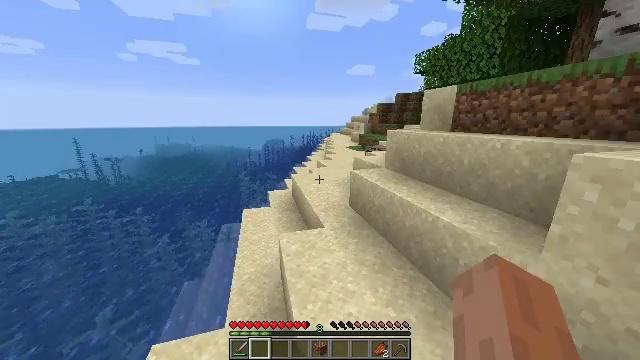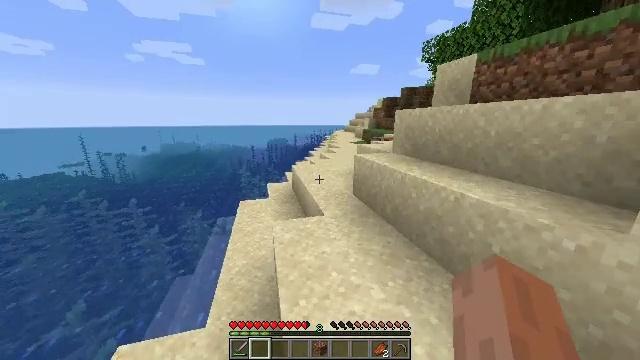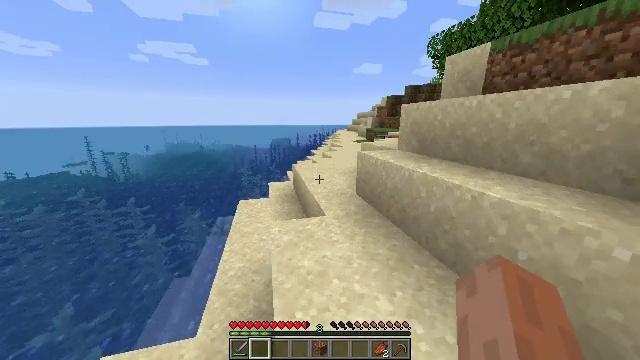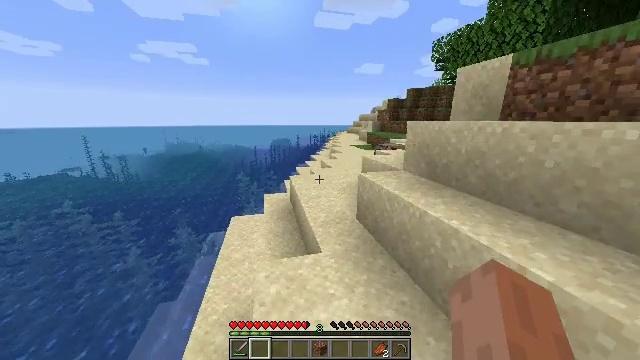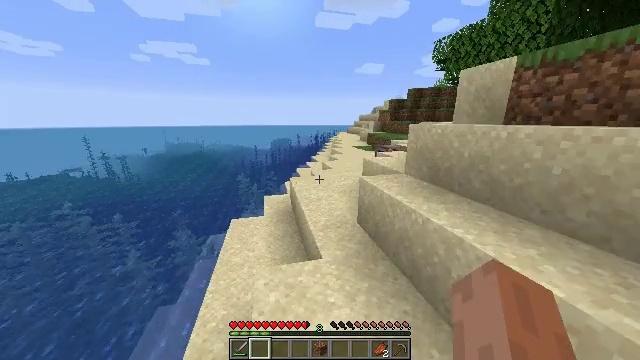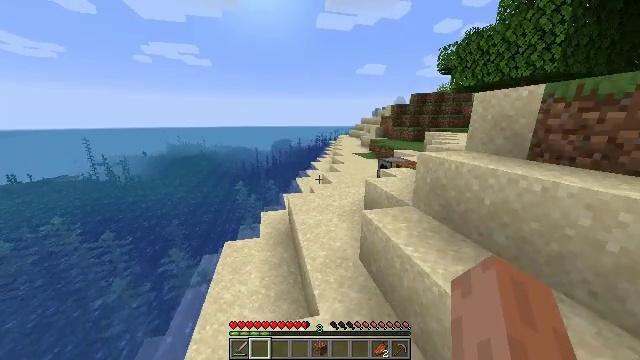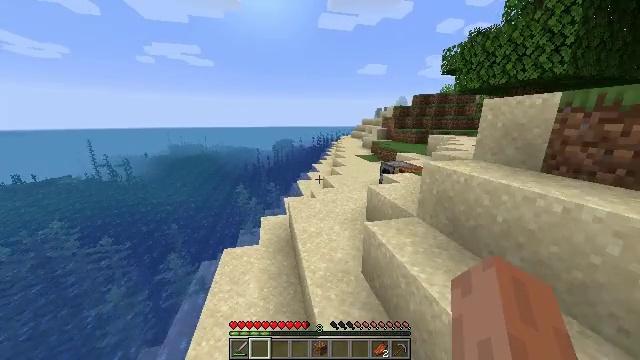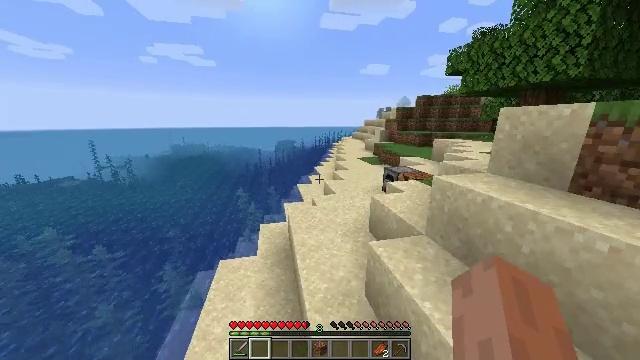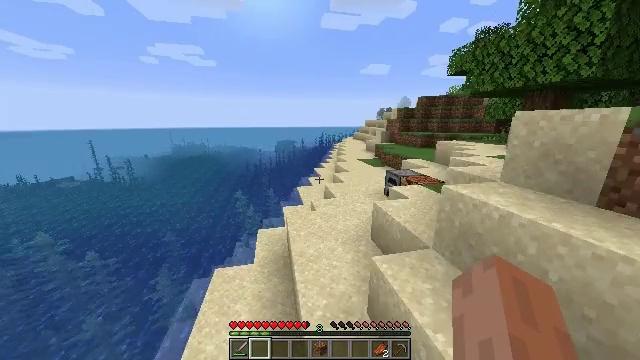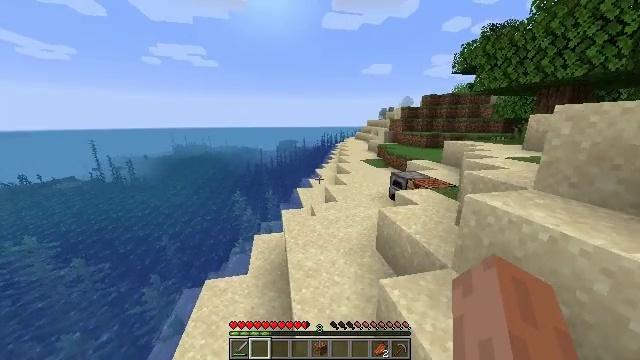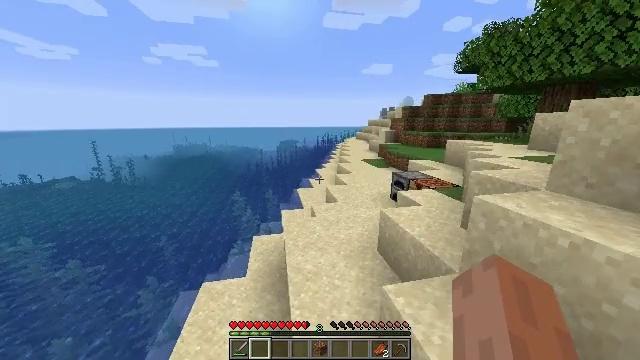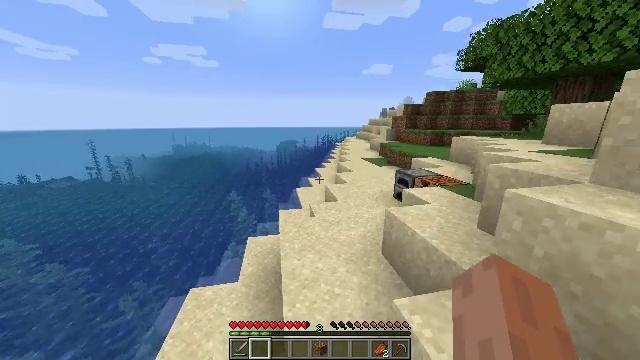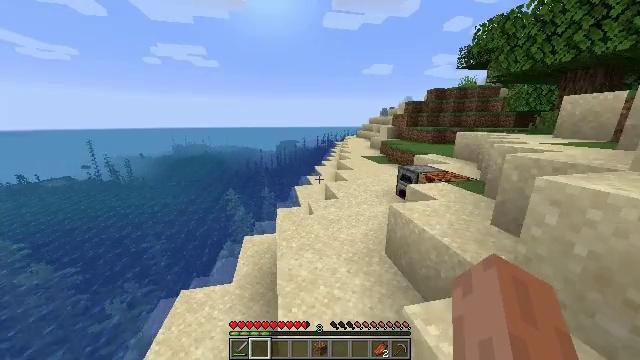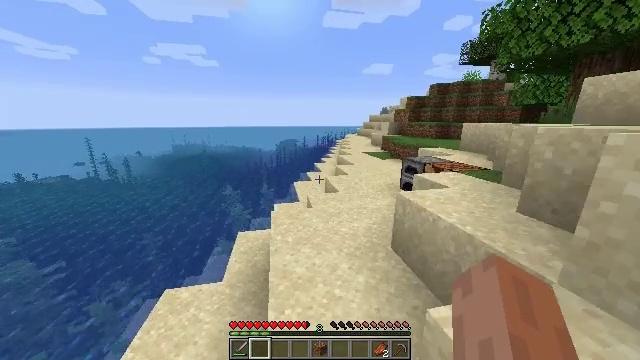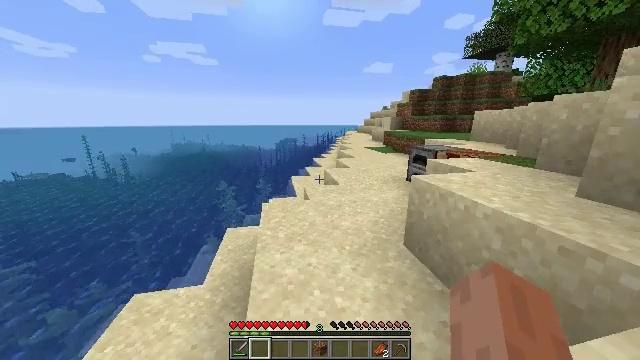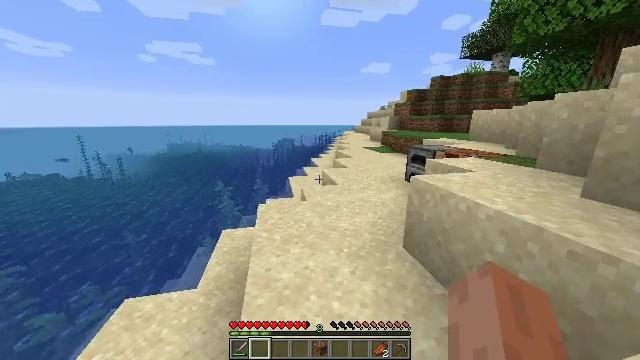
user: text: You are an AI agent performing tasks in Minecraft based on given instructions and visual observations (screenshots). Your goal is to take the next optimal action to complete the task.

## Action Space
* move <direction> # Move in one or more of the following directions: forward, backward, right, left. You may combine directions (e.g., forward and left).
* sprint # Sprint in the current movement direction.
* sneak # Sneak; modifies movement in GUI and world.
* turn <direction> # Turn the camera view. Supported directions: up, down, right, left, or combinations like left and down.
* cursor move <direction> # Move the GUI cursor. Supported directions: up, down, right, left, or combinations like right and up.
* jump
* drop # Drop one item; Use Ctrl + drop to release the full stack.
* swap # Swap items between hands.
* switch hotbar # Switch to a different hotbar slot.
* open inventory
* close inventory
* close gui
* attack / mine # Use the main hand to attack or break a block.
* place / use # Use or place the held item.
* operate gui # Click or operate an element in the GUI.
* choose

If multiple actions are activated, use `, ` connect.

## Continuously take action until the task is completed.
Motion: motion action
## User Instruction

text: Interact with the furnace to craft cooked cod.
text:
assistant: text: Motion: move forward, turn left, jump
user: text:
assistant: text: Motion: move forward, jump
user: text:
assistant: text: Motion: move forward, jump
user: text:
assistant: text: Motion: move forward, jump
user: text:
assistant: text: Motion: move forward, jump
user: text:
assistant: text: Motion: move forward, jump
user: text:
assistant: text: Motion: move forward, jump
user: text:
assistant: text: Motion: move forward, jump
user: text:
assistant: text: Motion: move forward, jump
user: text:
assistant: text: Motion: move forward, jump
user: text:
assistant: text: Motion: move forward, jump
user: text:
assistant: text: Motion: move forward, jump
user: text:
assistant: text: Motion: move forward, jump
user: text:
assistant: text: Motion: move forward
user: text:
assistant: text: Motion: move forward
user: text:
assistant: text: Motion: move forward and move left, turn right
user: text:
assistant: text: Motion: move forward and move left, turn right and down
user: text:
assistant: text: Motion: move forward and move left, turn right and down
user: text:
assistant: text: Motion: move forward and move left, turn right and down
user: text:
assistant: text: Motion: move forward and move left, turn right and down
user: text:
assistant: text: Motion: move forward and move left, turn right
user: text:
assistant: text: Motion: move forward, turn right
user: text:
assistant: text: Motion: move forward, turn right
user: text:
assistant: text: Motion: move forward, turn right
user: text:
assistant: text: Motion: move forward
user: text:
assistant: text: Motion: move forward
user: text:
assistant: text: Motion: move forward, use / place
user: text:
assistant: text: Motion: move forward, use / place
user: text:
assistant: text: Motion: use / place
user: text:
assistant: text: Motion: no_op